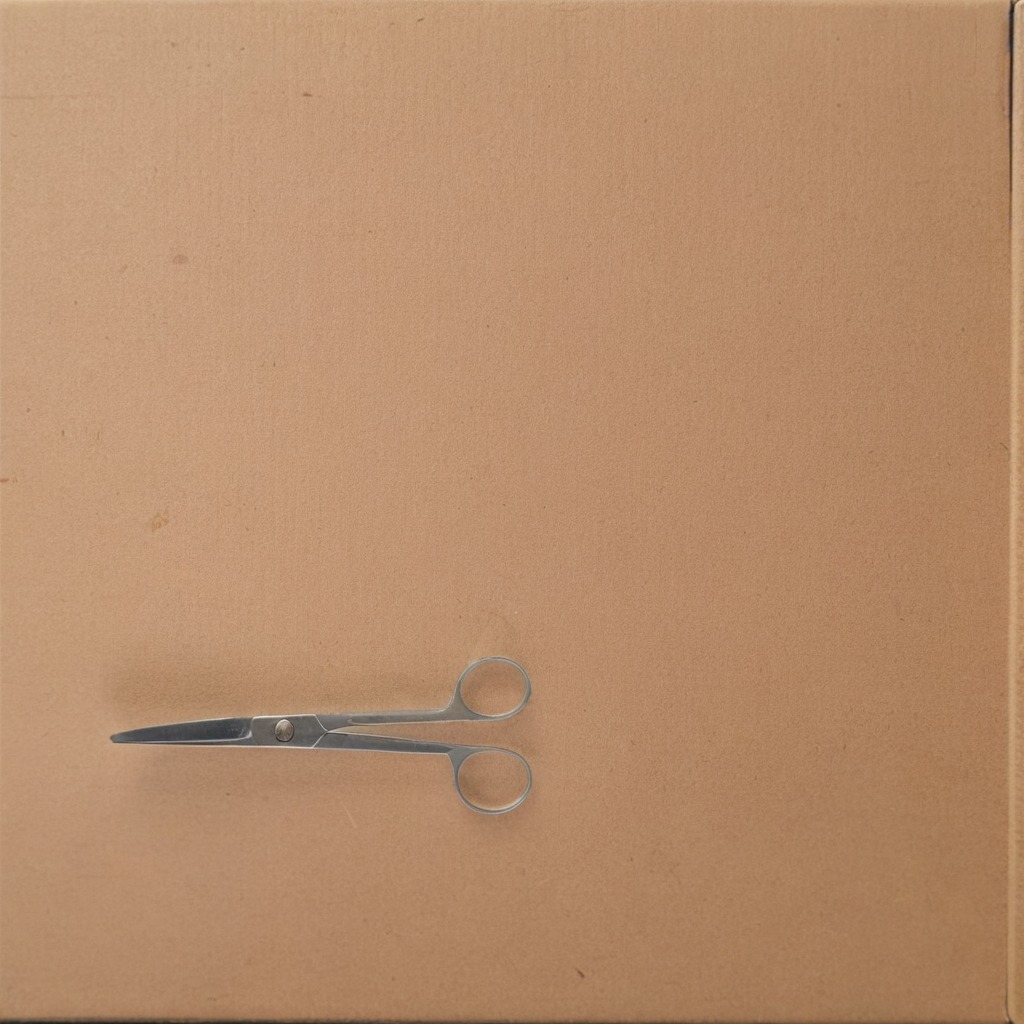
A scissor lies on the clean dry cardboard box surface in an outdoor workshop during daytime bright natural light soft shadows slightly creased but